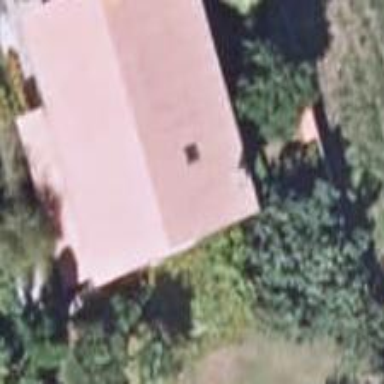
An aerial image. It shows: Simple and straightforward house.